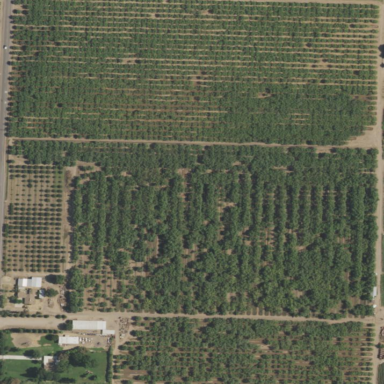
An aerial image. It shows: Almond orchard with rows of almond trees.